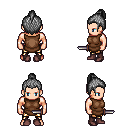
a pixel art fantasy rpg character, male body template, human, light skin, brown tunic, gold greaves, gray short topknot hairstyle, maroon shoes, dagger, four views (front, back, left, right), 2x2 character sprite sheet, small pixel art, hard edges, no anti-aliasing